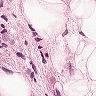
Metastatic tissue present: yes